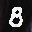
Label: 8